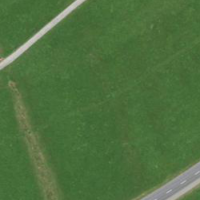
EUNIS habitat code: 26
Species observed at this site:
Turdus pilaris
Corvus corone
Fringilla coelebs
Spinus spinus
Erithacus rubecula
Periparus ater